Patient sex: M
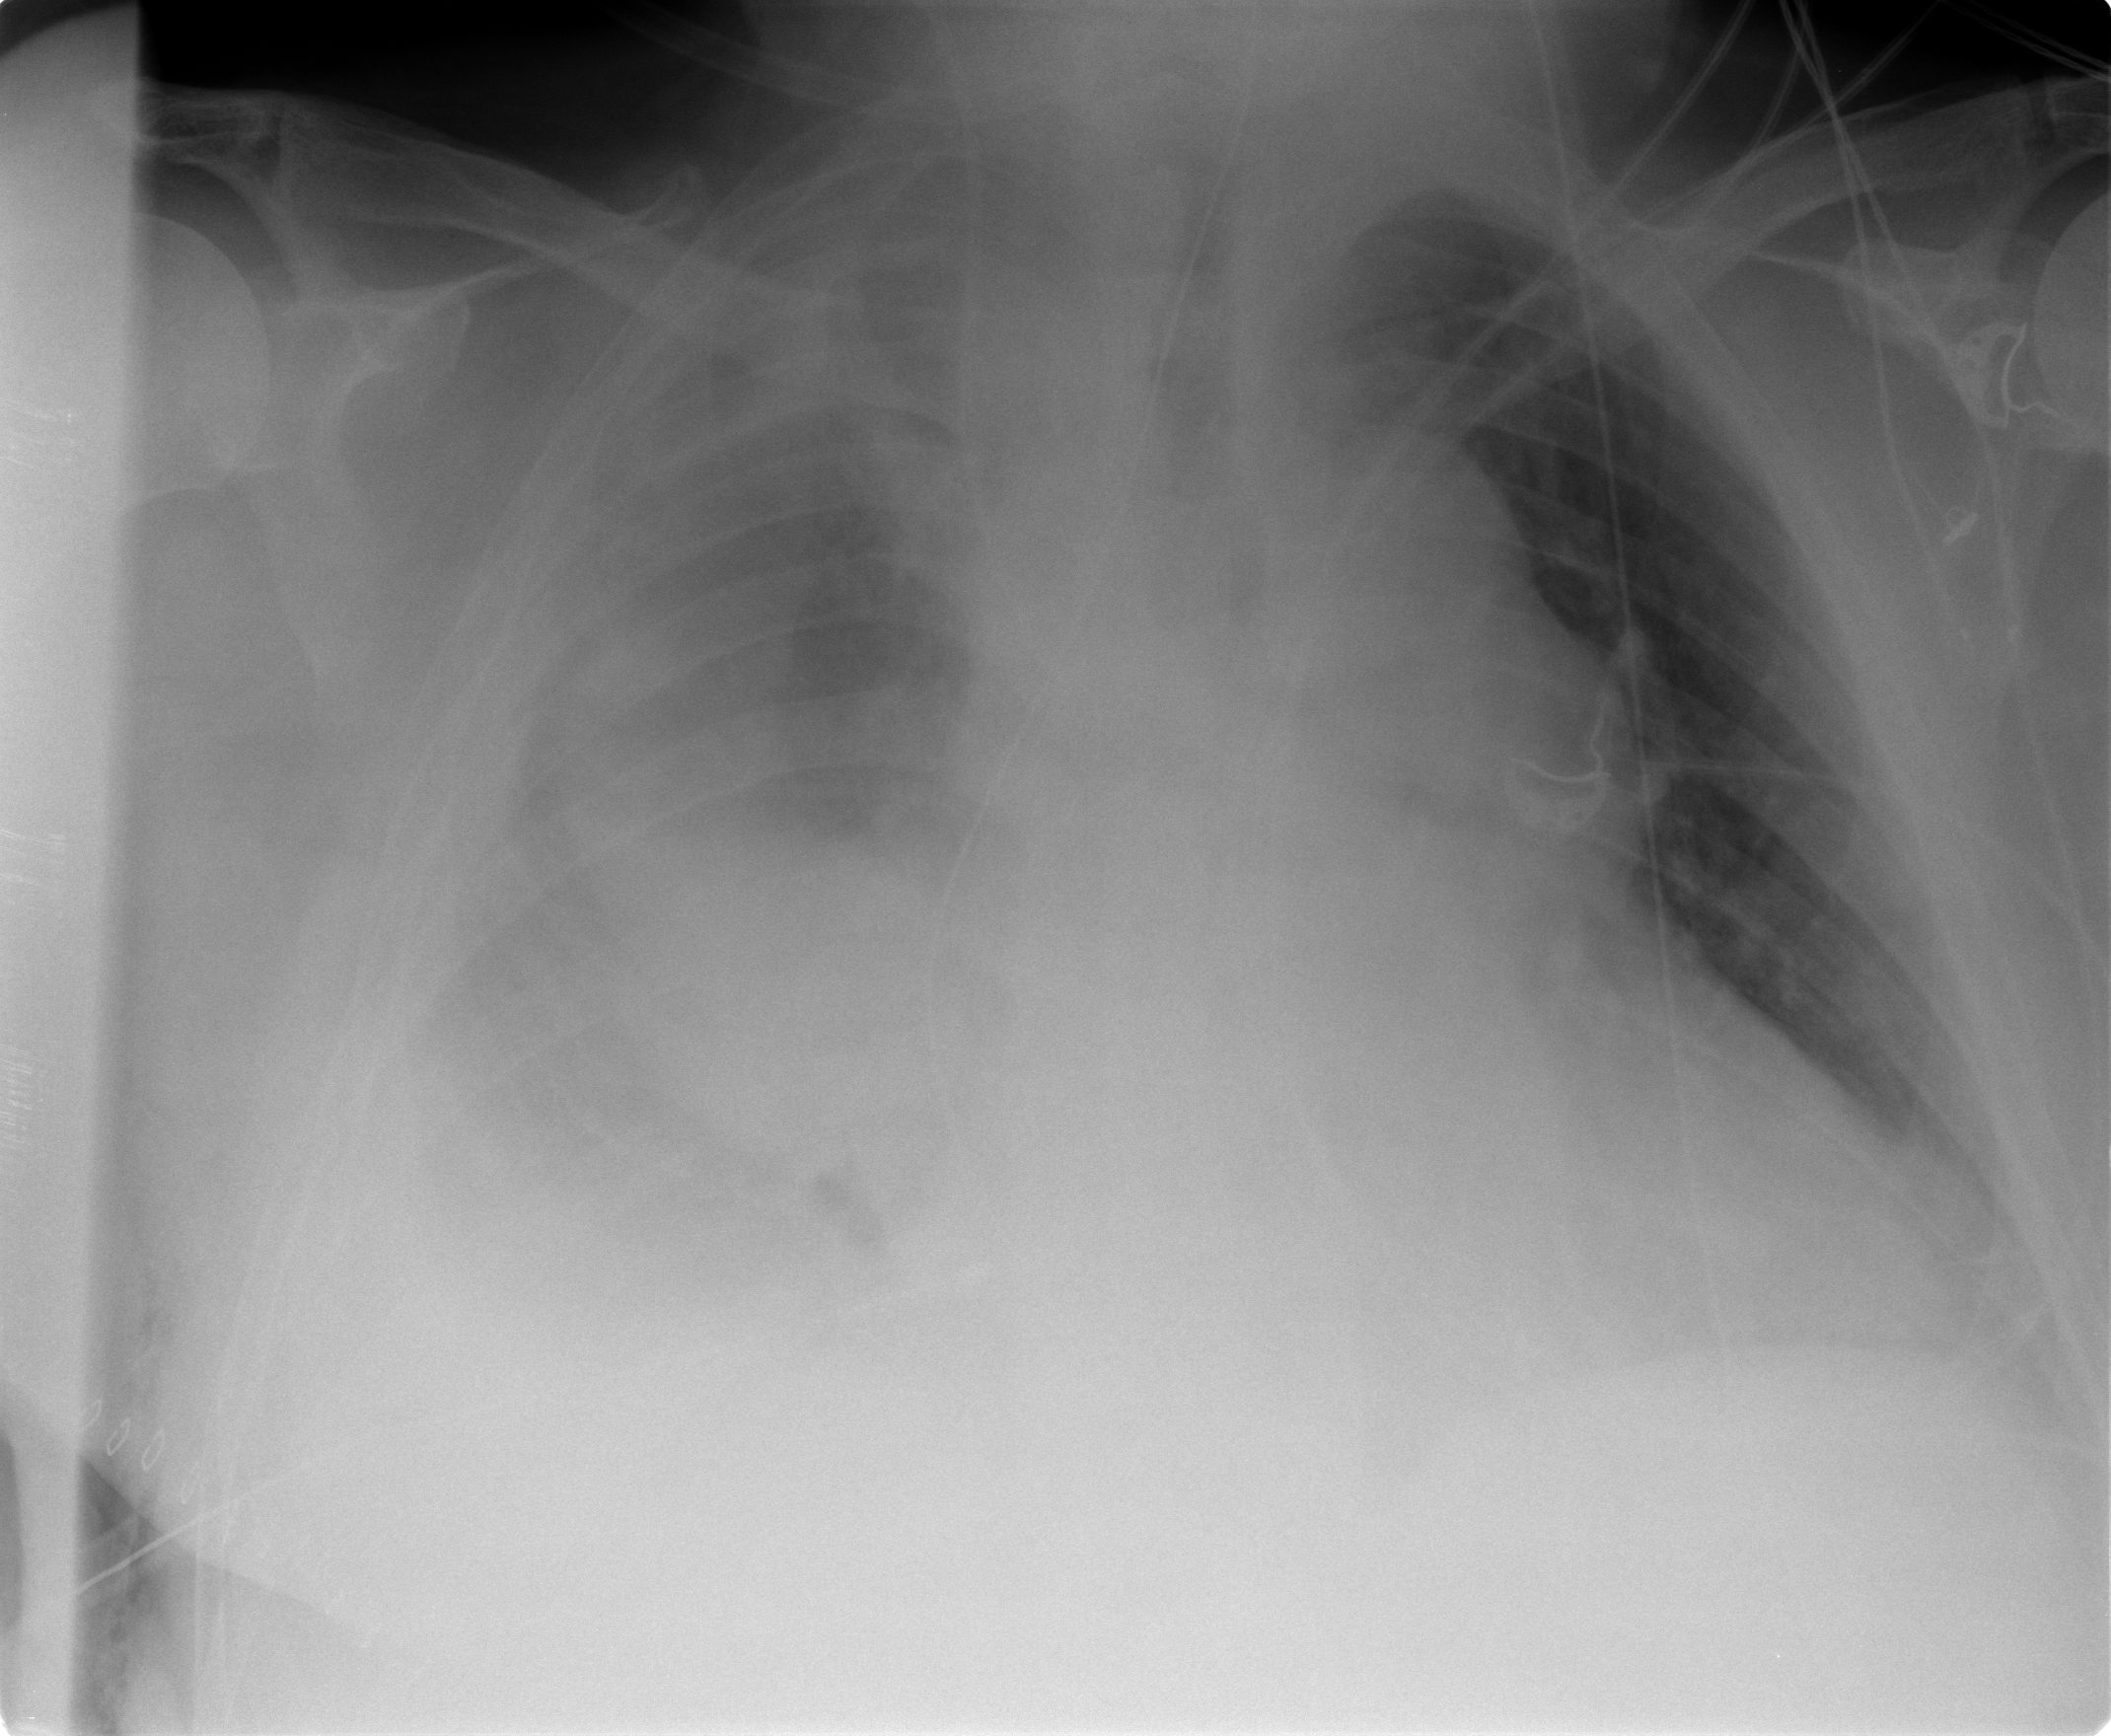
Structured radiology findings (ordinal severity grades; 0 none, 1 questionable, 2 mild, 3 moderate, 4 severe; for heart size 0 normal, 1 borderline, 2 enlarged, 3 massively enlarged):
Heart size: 2
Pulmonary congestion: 0
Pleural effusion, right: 3
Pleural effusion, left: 0
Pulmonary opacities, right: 1
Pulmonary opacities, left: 0
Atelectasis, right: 4
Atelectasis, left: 0